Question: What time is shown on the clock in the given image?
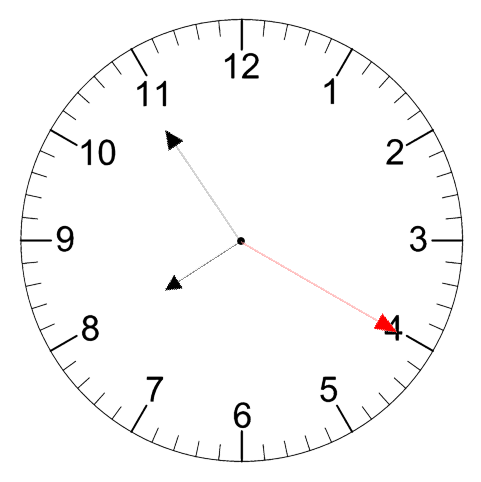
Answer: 07:54:20